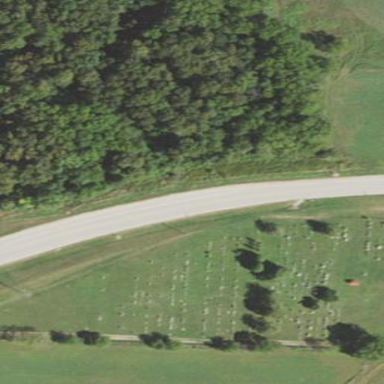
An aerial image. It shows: Graveyard used as cemetery.